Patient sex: M
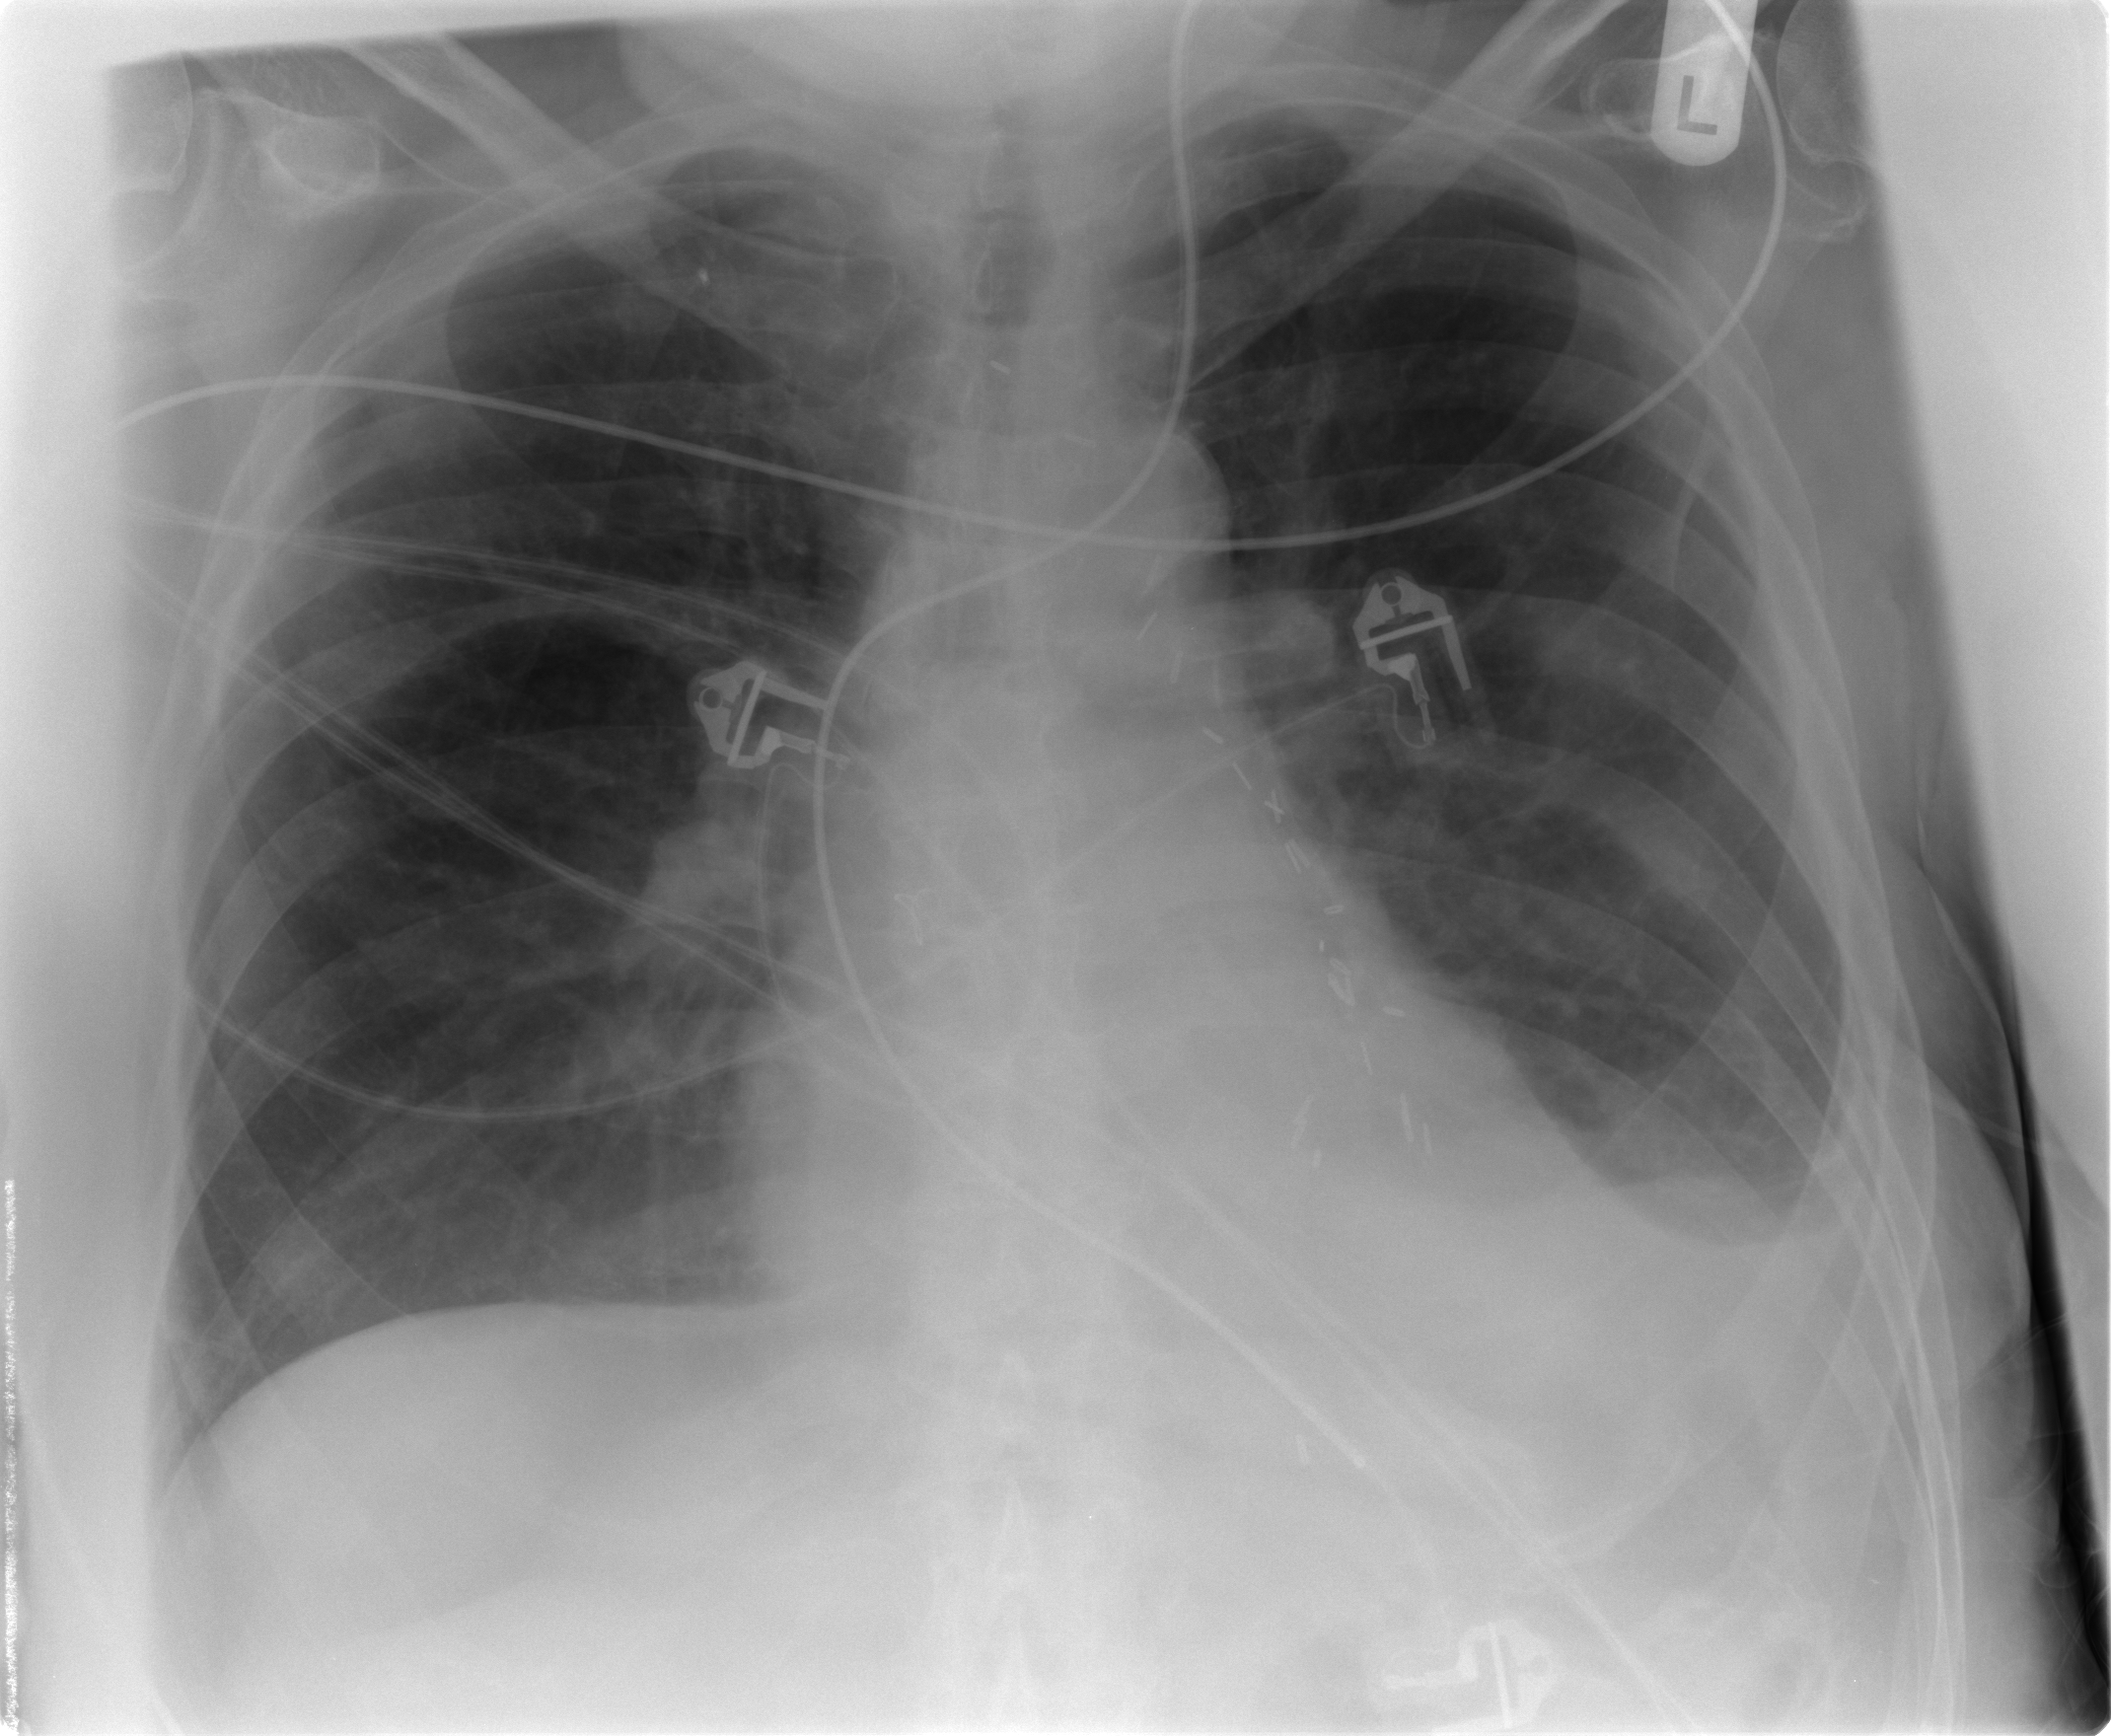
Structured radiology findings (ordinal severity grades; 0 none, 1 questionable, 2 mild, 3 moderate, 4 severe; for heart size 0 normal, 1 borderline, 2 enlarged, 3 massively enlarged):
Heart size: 0
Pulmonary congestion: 0
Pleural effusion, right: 0
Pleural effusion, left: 2
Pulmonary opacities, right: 0
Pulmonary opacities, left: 0
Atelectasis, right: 1
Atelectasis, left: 2